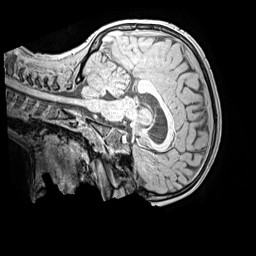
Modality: MP2RAGE
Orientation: sagittal
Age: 11
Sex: male
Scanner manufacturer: siemens
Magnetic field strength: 3 T
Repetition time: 4 s
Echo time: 0.00299 s